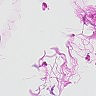
Metastatic tissue present: no